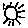
Label: sun